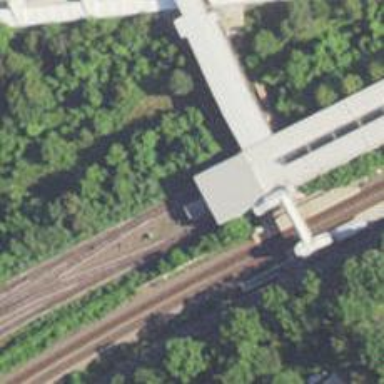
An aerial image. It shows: Railway signal.